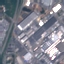
Land use / land cover class: Industrial